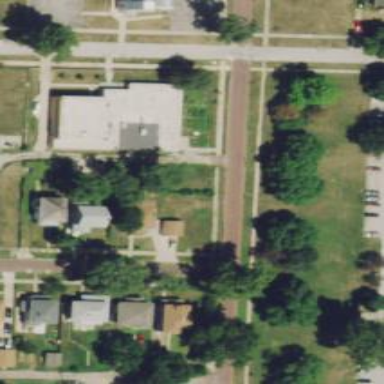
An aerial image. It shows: Alley classified as service road.